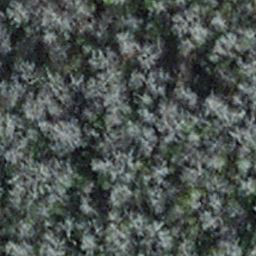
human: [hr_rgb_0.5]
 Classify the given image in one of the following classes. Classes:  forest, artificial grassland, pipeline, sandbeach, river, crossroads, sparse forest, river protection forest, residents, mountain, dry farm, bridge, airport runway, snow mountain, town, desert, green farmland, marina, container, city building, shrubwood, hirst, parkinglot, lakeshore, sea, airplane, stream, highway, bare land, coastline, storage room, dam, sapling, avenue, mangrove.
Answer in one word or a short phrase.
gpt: sapling